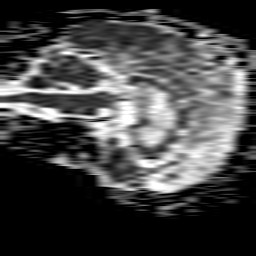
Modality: ADC
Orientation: sagittal
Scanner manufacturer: philips
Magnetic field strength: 1.5 T
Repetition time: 3.842 s
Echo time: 0.09719 s